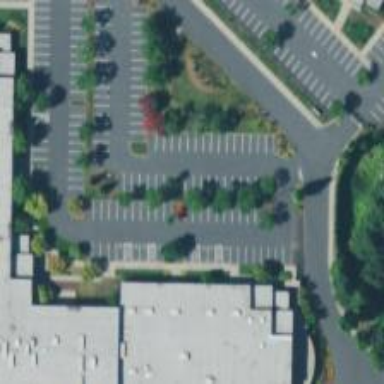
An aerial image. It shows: Parking space is available.